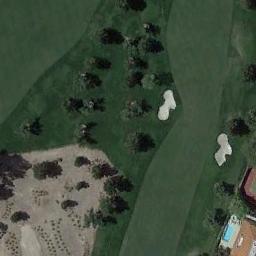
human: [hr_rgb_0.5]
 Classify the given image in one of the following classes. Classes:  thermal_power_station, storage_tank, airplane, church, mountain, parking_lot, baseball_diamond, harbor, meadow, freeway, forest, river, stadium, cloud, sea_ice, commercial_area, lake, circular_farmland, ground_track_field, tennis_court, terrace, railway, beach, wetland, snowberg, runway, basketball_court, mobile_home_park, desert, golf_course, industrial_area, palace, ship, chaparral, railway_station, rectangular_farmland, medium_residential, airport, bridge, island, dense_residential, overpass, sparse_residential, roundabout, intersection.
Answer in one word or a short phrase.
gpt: golf_course